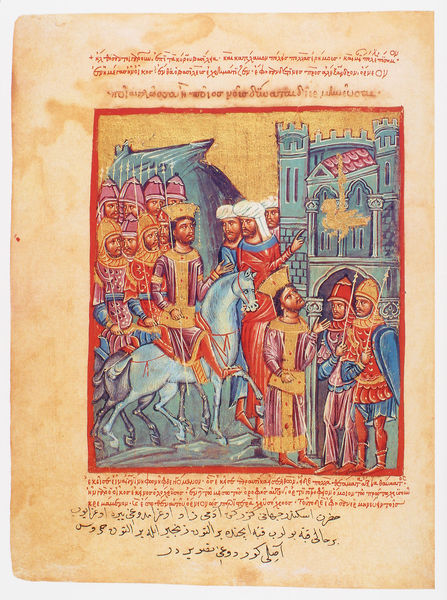
Titel: Der griechische Alexanderroman
Institution: Venedig, Hellenic Institute Codex Gr. 5
Schlagwörter: angriff, blau, himmel, gelb, stadt, bunt, grau, orange, säulen, zeichen, dach, rot, schloss, rahmen, gold, blatt, krone, esel, pferd, reiter, sattel, zaumzeug, schrift, mauer, könig, soldaten, sprechen, zeigen, tor, zinnen, burg, ritter, rüstung, buchseite, helme, arabisch, jesus, griechisch, eroberung, stadtmauer, kreuzzug, speer, speere, turban, wachen, arabien, islam, araber, buchmalerei, alexander, belagerung, palmesel, alexanderroman, eturm, ekönig, rabunt, ivchkönig